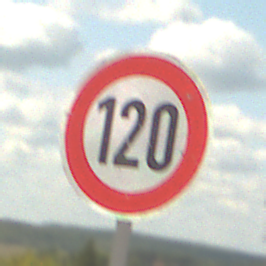
Verkehrszeichen: Geschwindigkeit120
Umgebung: Outdoor, Beach
Tageszeit: Midday
Wetter: PartlyCloudy
Licht: Natural
Jahreszeit: NotSpecified
Kontrast: HighContrast